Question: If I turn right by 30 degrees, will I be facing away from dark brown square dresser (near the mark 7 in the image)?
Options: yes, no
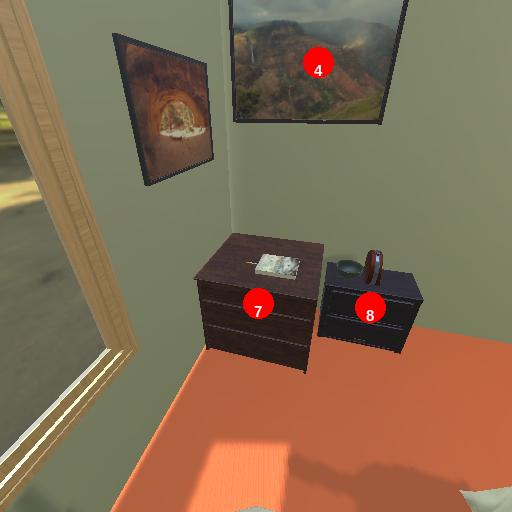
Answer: yes